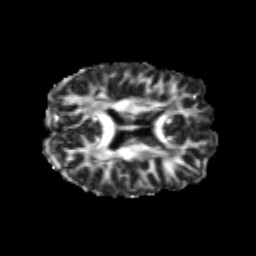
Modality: FA
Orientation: axial
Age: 25
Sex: male
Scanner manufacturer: siemens
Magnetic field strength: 3 T
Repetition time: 3.5 s
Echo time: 0.113 s